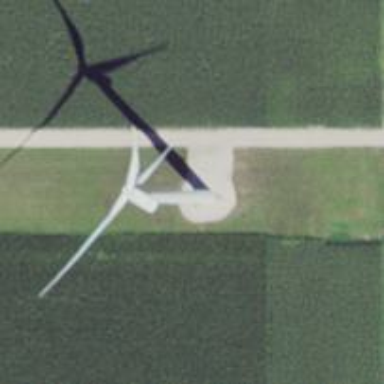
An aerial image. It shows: Wind generator powered by horizontal axis wind turbine.